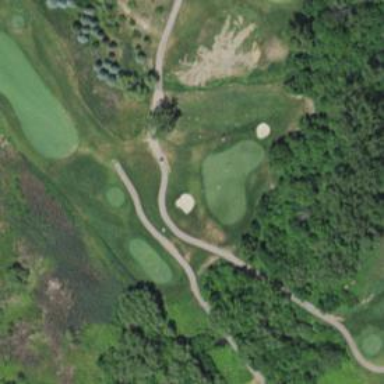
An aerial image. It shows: Service road designated as golf cart path.